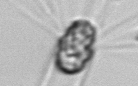
Label: Corethron_hystrix